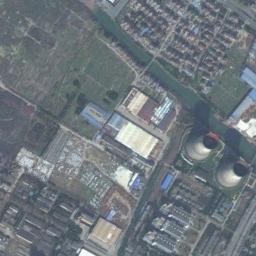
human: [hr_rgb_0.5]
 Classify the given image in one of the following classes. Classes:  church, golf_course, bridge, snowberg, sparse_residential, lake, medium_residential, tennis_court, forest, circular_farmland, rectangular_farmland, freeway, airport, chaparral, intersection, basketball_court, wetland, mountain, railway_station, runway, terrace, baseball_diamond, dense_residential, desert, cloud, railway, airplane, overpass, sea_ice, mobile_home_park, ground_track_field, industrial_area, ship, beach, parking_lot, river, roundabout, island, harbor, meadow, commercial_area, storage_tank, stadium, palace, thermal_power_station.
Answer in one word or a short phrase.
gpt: thermal_power_station